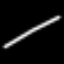
Label: line